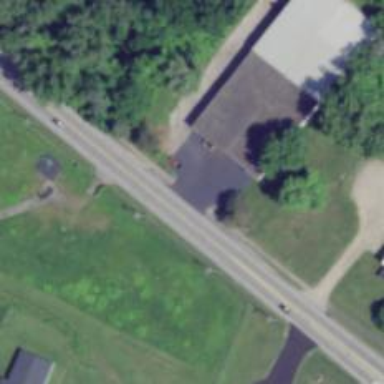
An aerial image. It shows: Asphalt footpath with unmarked crossing.